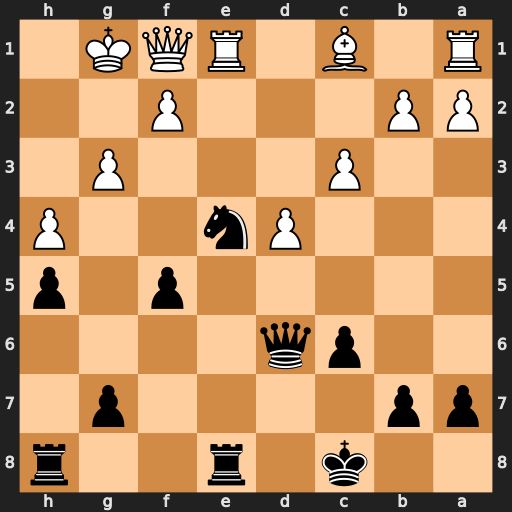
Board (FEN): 2k1r2r/pp4p1/2pq4/5p1p/3Pn2P/2P3P1/PP3P2/R1B1RQK1
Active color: b
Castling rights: -
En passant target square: -
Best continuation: Nxg3 Rxe8+ Rxe8